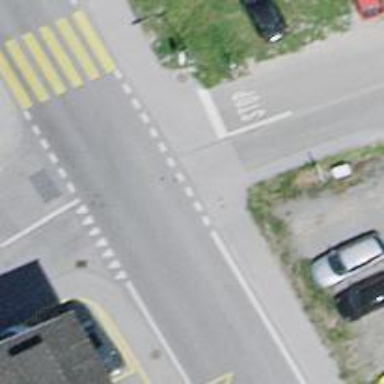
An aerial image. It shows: Road with stop sign.